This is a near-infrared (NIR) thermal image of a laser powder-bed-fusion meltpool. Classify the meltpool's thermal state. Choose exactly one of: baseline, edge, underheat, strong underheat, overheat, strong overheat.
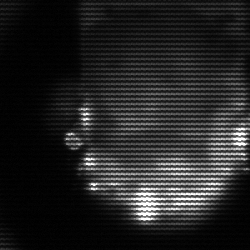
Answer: baseline